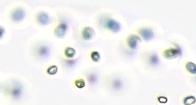
Label: Phaeocystis